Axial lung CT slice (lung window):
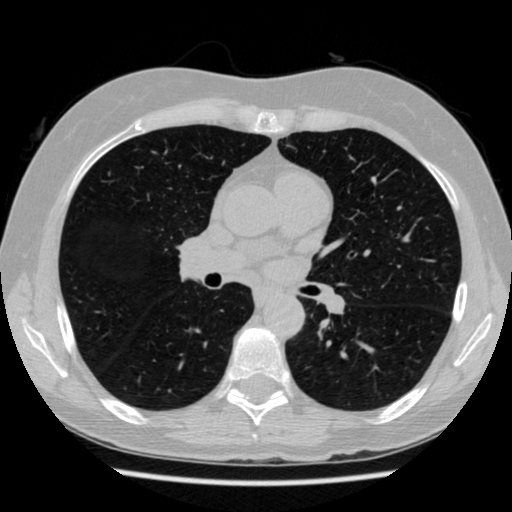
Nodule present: no